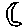
Label: moon